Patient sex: M
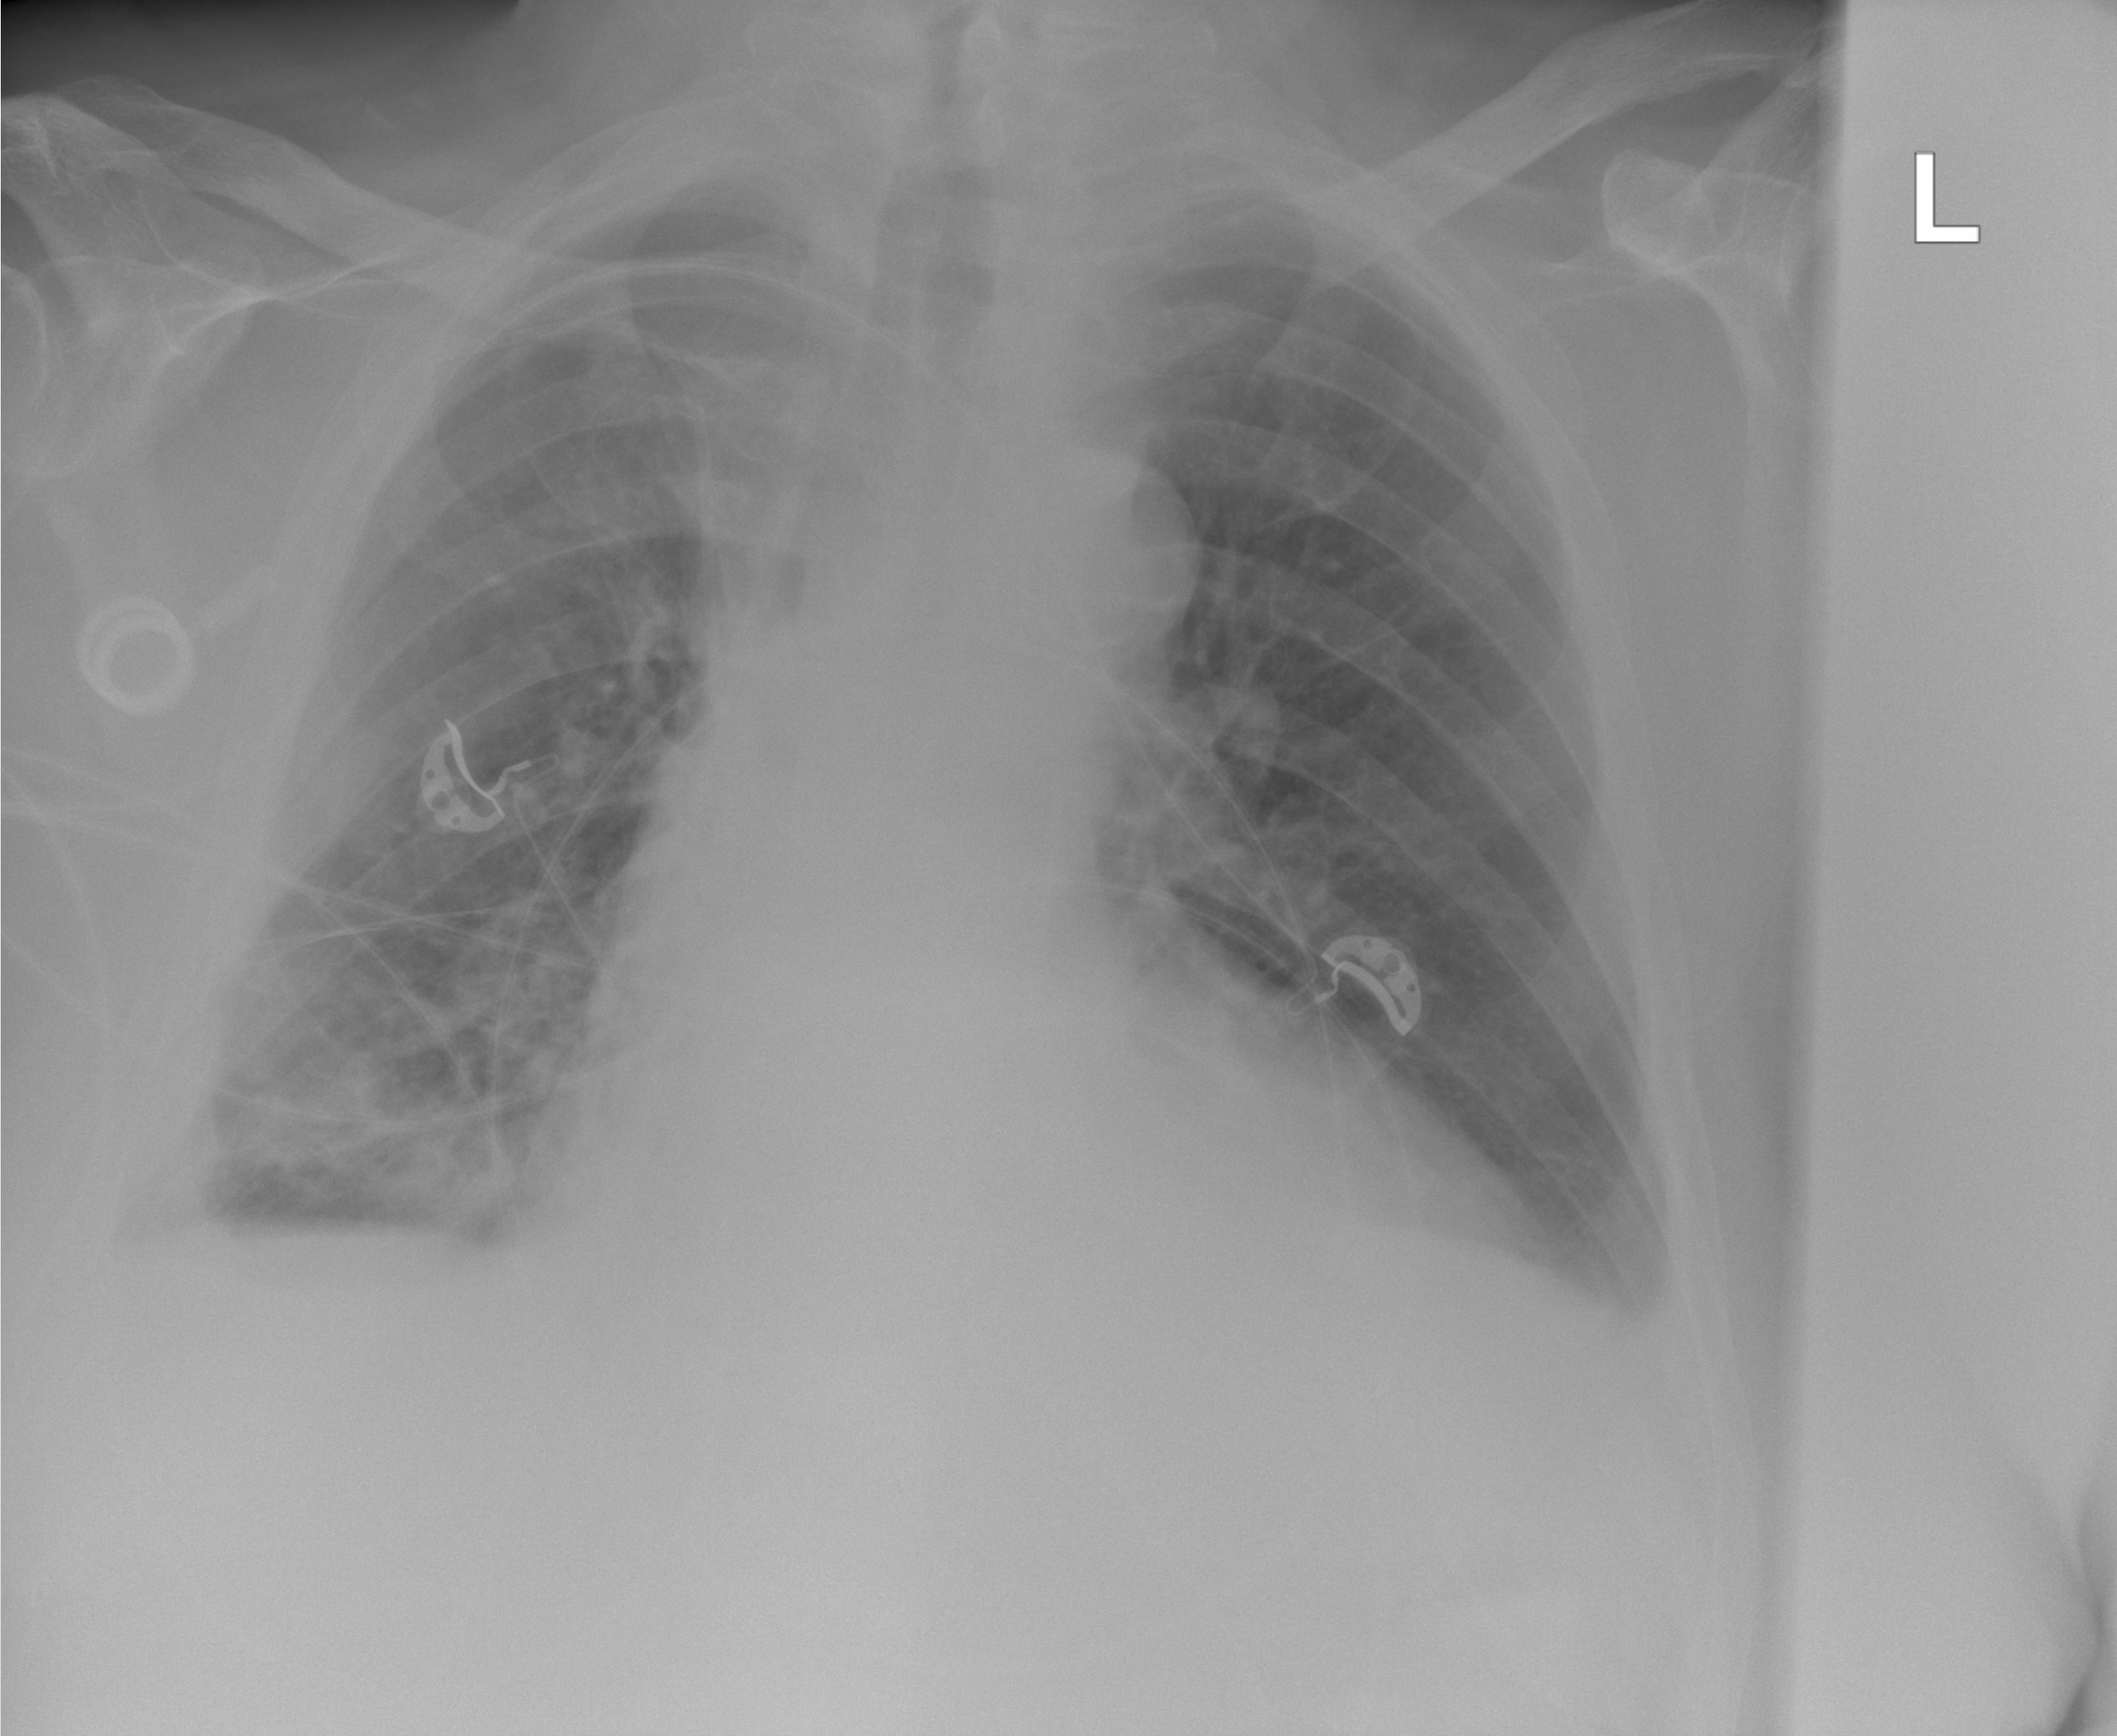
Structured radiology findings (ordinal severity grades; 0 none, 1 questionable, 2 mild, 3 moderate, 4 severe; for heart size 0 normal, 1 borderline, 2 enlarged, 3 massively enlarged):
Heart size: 2
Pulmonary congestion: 2
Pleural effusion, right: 0
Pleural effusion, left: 0
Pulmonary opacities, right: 2
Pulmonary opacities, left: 0
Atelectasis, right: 2
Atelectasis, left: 2